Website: apple
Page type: address-validator
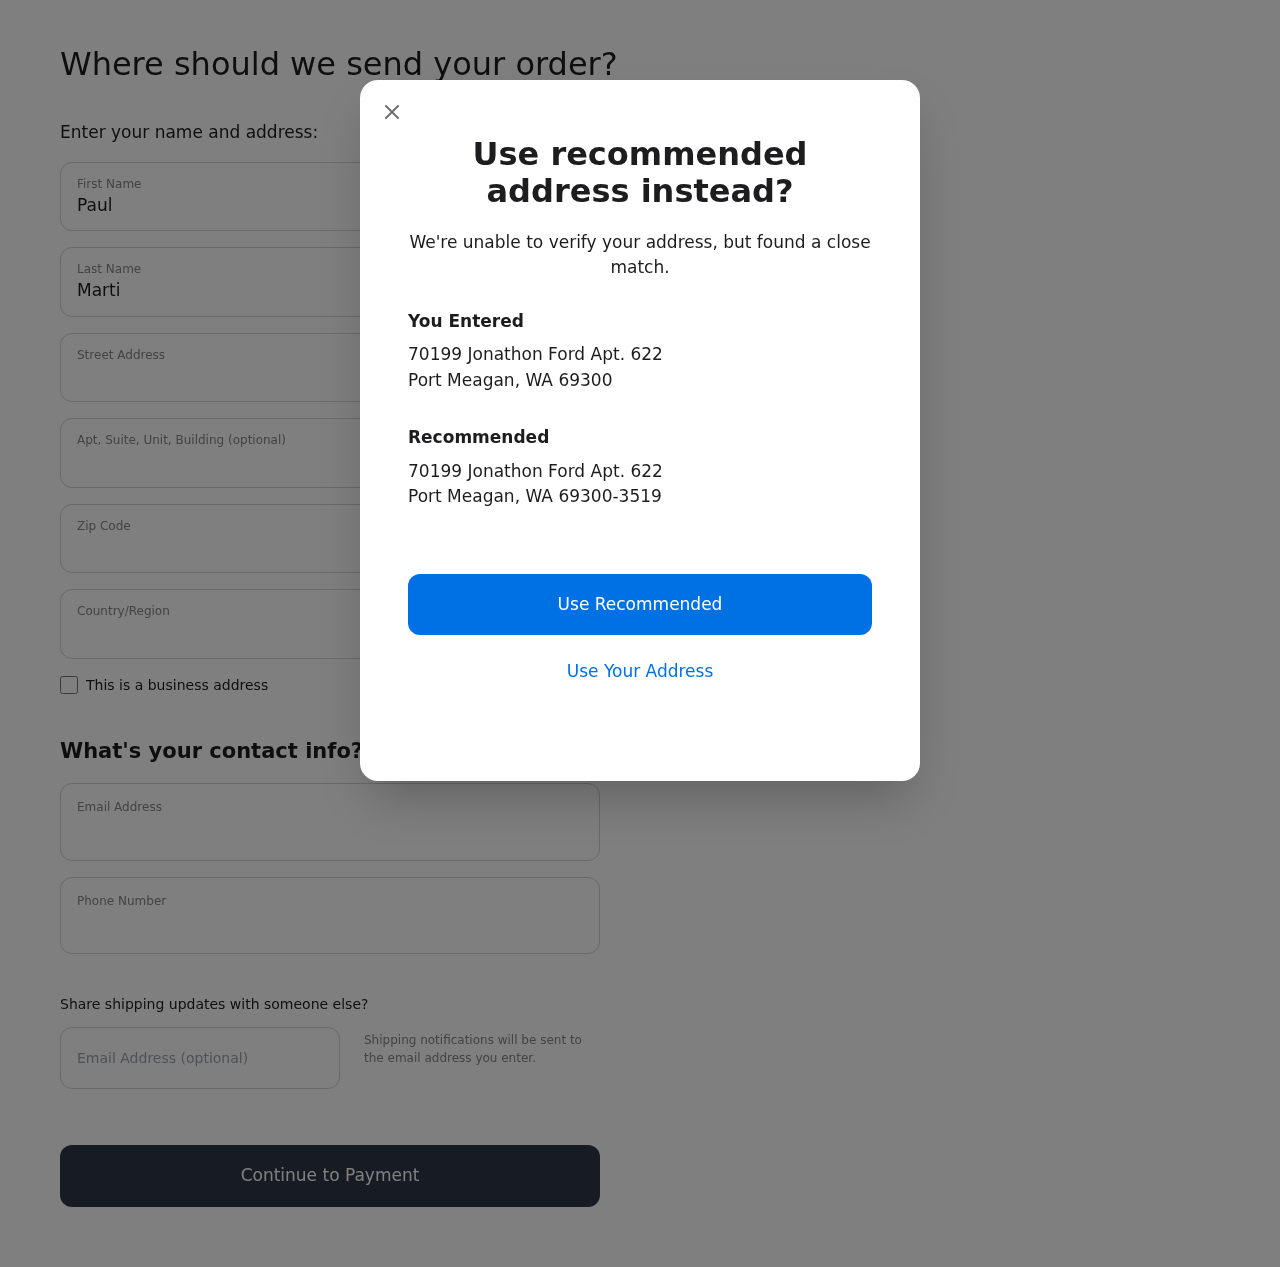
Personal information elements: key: PII_CITY
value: Port Meagan
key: PII_COUNTRY
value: United States
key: PII_EMAIL
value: pmartinez@yahoo.com
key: PII_FIRSTNAME
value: Paul
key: PII_GIFT_EMAIL
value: robert.velazquez@hotmail.com
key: PII_LASTNAME
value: Martinez
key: PII_PHONE
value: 2356279789
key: PII_POSTCODE
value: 69300
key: PII_POSTCODE_FULL
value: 69300-3519
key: PII_STATE_ABBR
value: WA
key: PII_STREET
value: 70199 Jonathon Ford Apt. 622
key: PII_CITY2
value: Port Meagan
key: PII_STATE_ABBR2
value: WA